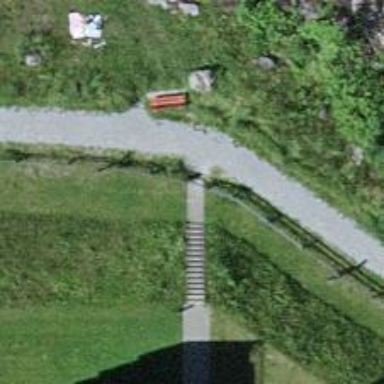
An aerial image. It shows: Road with steps.